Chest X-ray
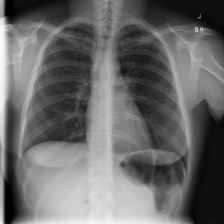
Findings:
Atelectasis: negative
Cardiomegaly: negative
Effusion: negative
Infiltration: negative
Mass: negative
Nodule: negative
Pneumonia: negative
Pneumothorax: negative
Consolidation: negative
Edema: negative
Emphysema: negative
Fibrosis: negative
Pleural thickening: negative
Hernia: negative